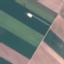
Label: AnnualCrop